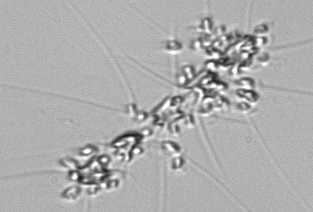
Label: Chaetoceros_didymus_TAG_external_flagellate